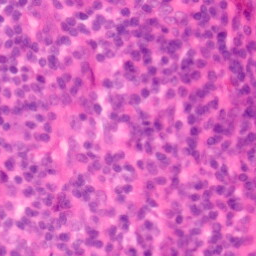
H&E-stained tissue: Colon